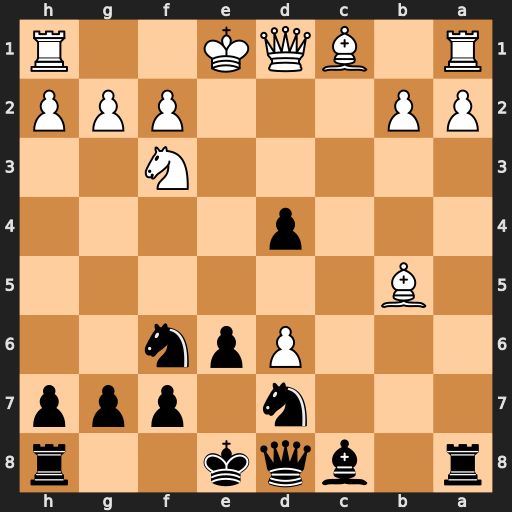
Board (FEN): r1bqk2r/3n1ppp/3Ppn2/1B6/3p4/5N2/PP3PPP/R1BQK2R
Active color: b
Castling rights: KQkq
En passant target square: -
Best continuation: Qa5+ Bd2 Qxb5